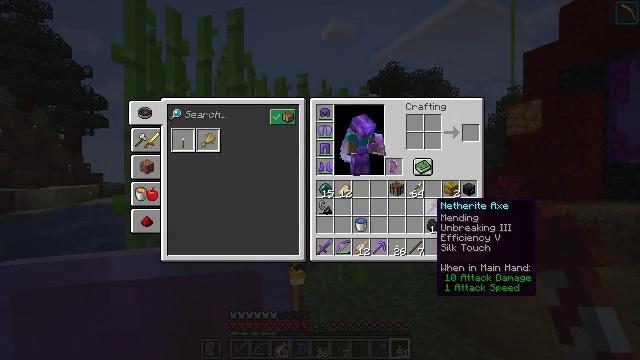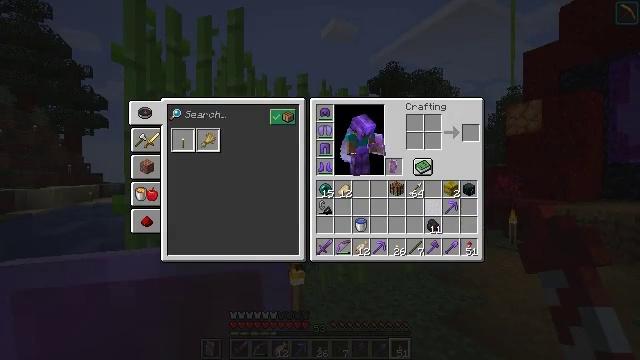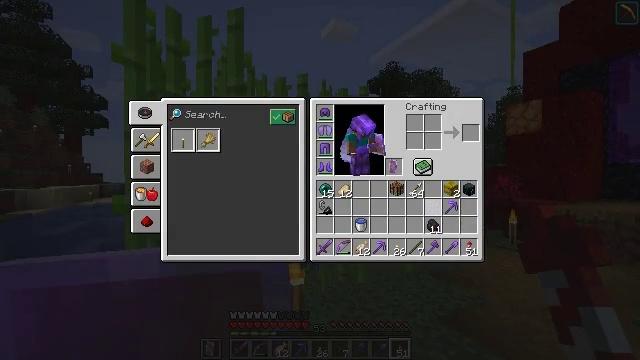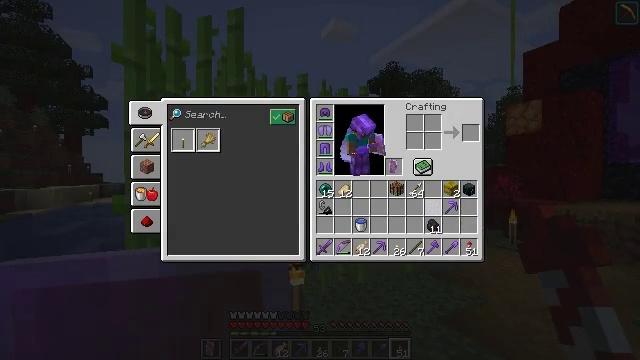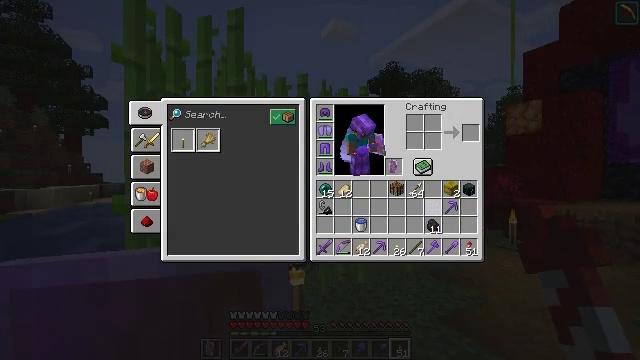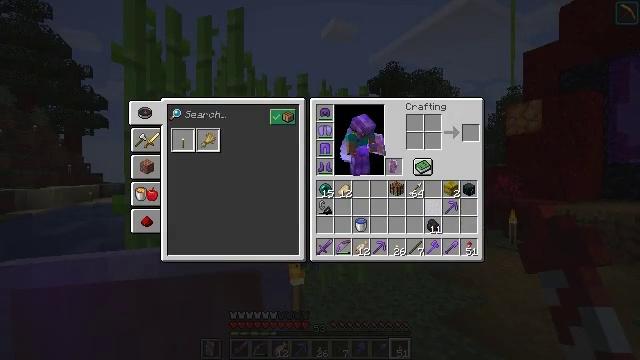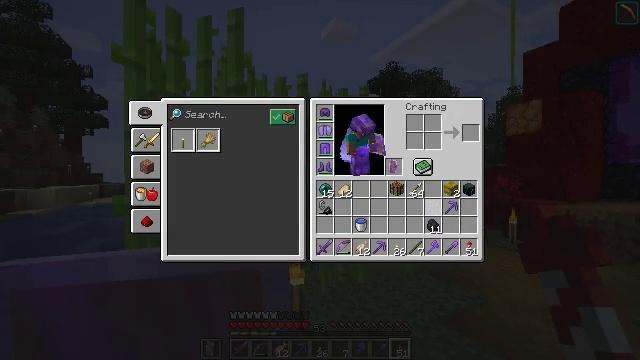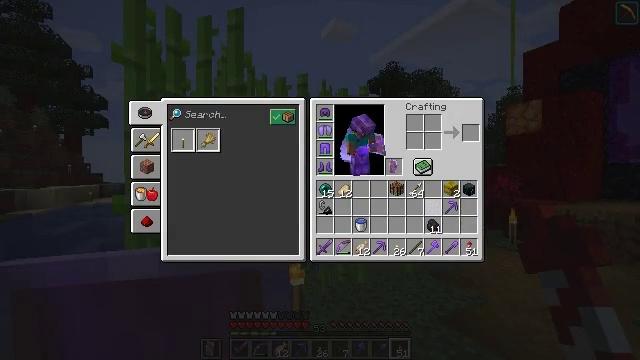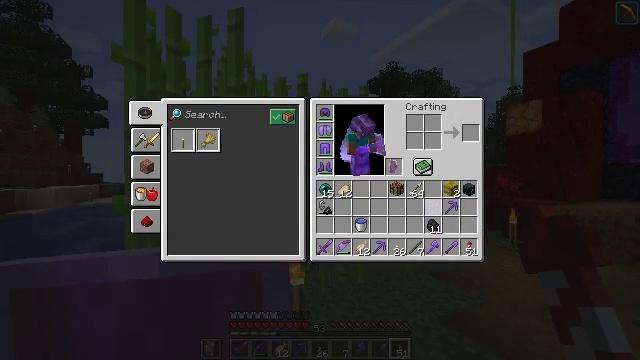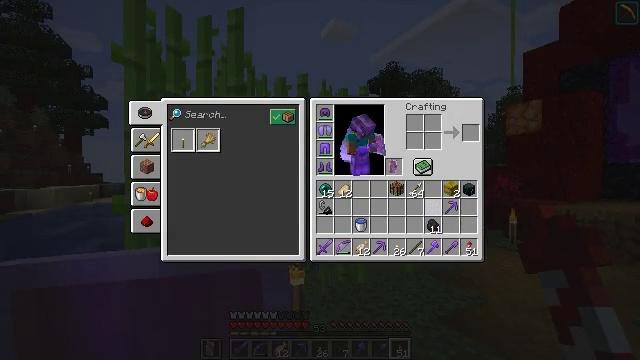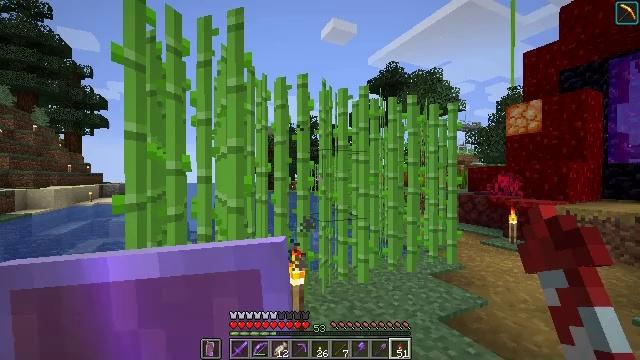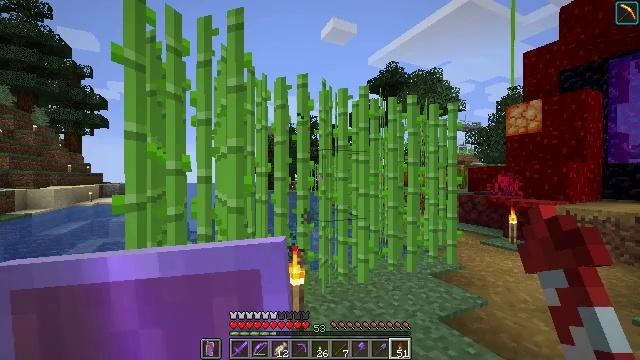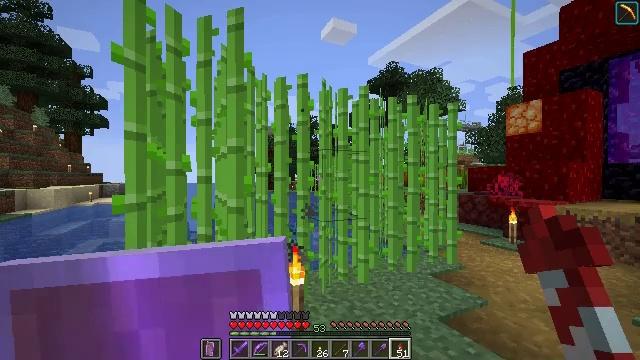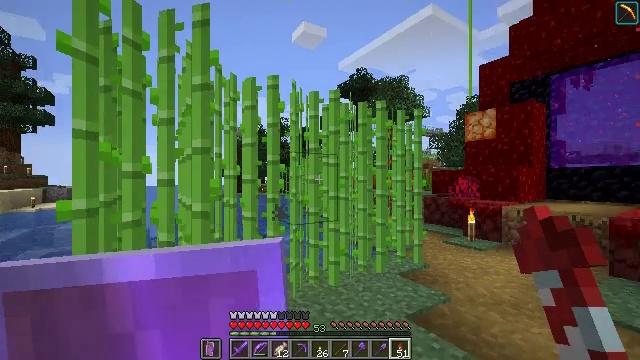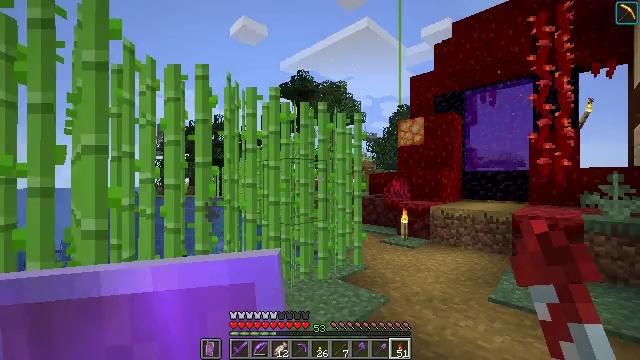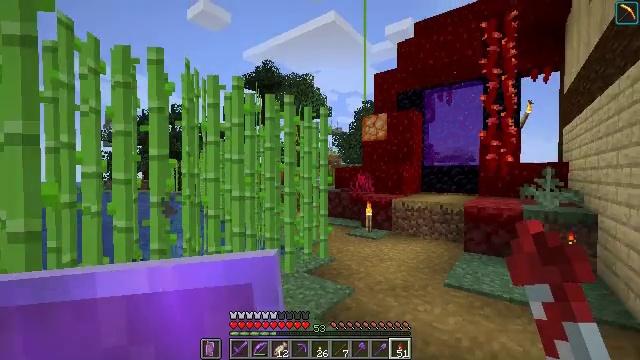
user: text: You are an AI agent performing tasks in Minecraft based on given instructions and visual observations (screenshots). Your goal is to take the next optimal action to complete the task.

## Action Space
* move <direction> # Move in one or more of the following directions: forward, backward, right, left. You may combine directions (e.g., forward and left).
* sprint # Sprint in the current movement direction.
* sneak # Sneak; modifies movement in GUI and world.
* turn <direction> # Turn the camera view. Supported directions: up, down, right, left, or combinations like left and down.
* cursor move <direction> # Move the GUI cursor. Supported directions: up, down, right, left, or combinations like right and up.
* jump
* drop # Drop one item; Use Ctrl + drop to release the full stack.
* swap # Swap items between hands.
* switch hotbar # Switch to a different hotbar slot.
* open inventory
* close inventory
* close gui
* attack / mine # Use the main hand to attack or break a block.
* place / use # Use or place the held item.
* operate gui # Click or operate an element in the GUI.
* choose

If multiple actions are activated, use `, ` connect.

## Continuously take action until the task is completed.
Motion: motion action
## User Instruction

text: Gather vines from trees or structures.
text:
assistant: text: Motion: sneak, attack / mine
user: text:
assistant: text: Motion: sneak, attack / mine
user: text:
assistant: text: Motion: sneak, attack / mine
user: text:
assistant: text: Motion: sneak
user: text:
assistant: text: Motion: no_op
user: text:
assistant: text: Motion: no_op
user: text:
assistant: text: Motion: no_op
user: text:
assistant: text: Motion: no_op
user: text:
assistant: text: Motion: no_op
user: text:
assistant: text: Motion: no_op
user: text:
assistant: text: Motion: no_op
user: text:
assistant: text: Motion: no_op
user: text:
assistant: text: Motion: move forward, turn right
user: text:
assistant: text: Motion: move forward, turn right
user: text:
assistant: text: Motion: move forward, turn right and down
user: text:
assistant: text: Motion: move forward
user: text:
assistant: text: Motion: move forward, turn right
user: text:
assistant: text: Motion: move forward
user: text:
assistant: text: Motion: move forward, sprint
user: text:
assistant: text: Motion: move forward, sprint
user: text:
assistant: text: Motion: move forward, sprint
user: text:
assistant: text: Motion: move forward, sprint
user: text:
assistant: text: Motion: move forward, sprint
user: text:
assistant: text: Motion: move forward and move right, sprint
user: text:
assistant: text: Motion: move forward and move right, sprint
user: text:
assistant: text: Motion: move forward and move right, sprint
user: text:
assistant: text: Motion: move forward, sprint
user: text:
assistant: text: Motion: move forward, sprint
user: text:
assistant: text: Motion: move forward, sprint
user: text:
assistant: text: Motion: move forward, sprint